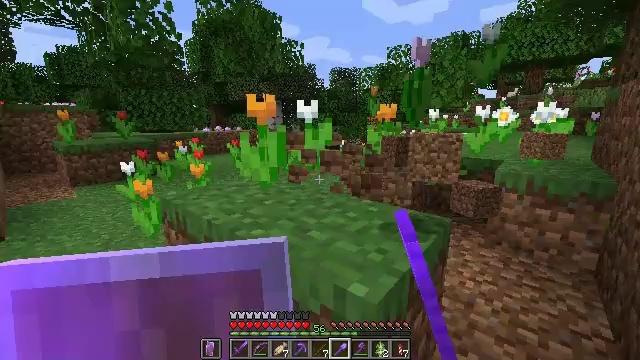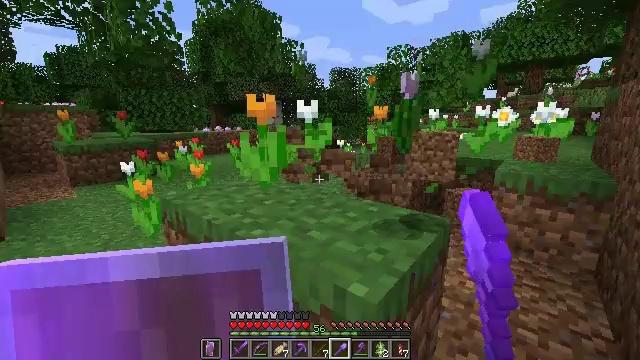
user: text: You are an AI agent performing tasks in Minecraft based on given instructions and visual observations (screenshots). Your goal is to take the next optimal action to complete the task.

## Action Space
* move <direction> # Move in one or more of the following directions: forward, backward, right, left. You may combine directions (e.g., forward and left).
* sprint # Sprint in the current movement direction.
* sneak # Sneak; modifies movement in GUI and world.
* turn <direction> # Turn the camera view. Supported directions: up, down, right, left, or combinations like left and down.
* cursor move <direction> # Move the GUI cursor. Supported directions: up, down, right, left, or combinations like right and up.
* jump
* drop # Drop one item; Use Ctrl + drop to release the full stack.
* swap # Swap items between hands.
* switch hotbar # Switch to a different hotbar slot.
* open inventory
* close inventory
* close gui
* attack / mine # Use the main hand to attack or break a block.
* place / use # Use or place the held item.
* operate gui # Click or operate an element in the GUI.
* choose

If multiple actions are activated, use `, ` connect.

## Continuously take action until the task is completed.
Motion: motion action
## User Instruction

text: Gather the bright orange tulip.
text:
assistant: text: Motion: attack / mine
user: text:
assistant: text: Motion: attack / mine